Question:
There are some server jars in my project which i want to migrate to maven ..
I don't have any idea how can i have dependencies attached to these jars.. there are almost 24 jars.. So how can add them to the project scope
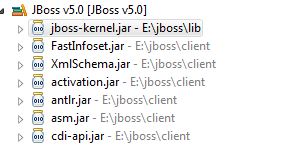
Answer: The approach you can take depends on whether you have access to the sources of those 'server' jars or not. If you do, then nothing prevents you from creating one/more Maven projects, packaging these and deploying them in your Maven repository.
If you don't have access to the sources and these aren't already available in official Maven repositories, then all you can do is put those in your Maven repository by using maven install:
> Often times you will have 3rd party JARs that you need to put in your local repository for use in your builds. The JARs must be placed in the local repository in the correct place in order for it to be correctly picked up by Maven. To make this easier, and less error prone, we have provide a goal in the install plug-in which should make this relatively painless.
'mvn install:install-file -Dfile=<path-to-file> -DgroupId=<group-id> \ -DartifactId=<artifact-id> -Dversion=<version> -Dpackaging=<packaging>'
Once done for all of these jars, just add dependencies to your project.